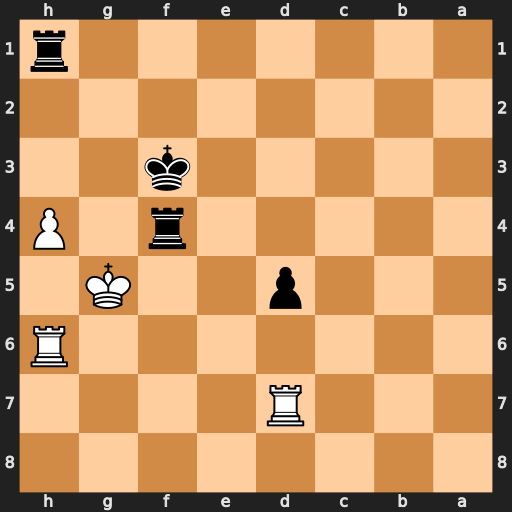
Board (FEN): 8/3R4/7R/3p2K1/5r1P/5k2/8/7r
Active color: b
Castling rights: -
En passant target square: -
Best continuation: Rg1+ Kh5 Rf5#